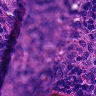
Metastatic tissue present: no